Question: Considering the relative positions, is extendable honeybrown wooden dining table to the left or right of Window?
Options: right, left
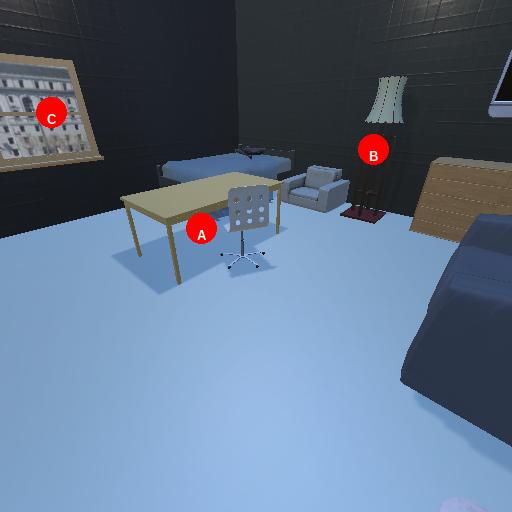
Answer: right